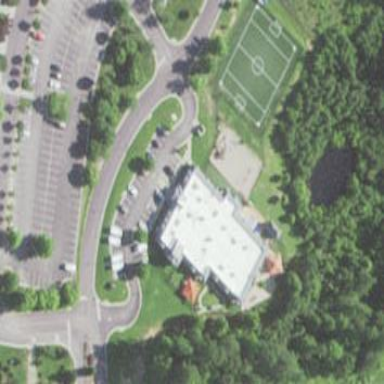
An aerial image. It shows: School building.